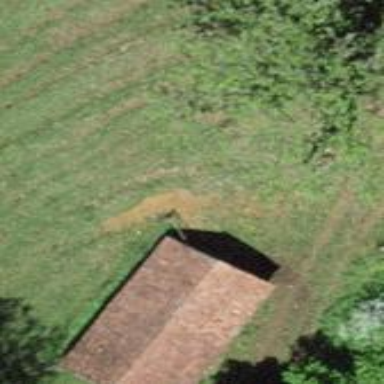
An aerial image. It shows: Farm auxiliary building.